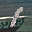
Label: 1